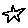
Label: star